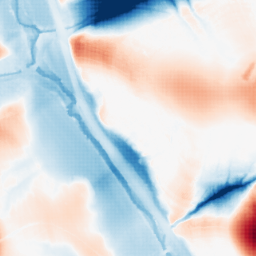
Category: morphological
Decomposition family: tophat_combined
Decomposition parameters: size: 50
Upsampling method: sinc_blackman
Upsampling parameters: scale: 2
kernel_size: 4
Upsampling scale: 2